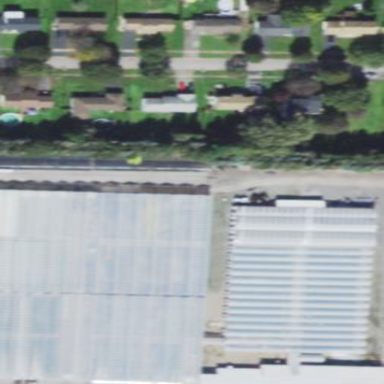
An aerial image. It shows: Greenhouse.